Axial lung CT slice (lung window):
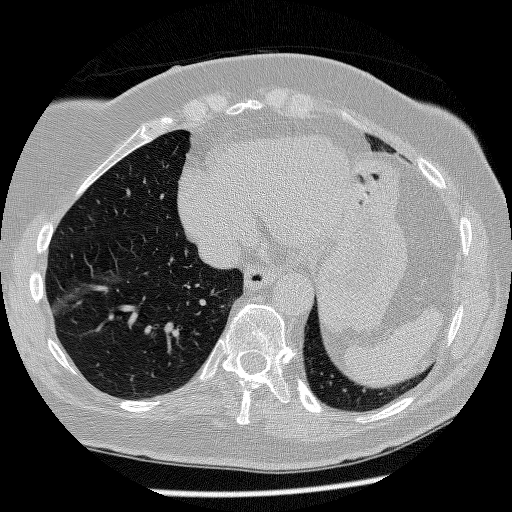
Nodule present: no